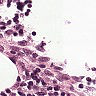
Metastatic tissue present: no